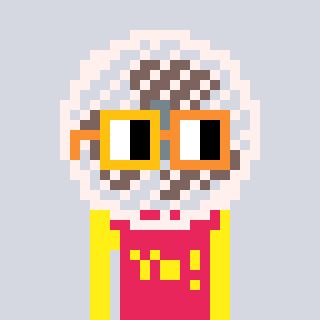
a pixel art character with square yellow and orange glasses, a fan-shaped head and a redpinkish-colored body on a cool background